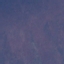
Land use / land cover: HerbaceousVegetation